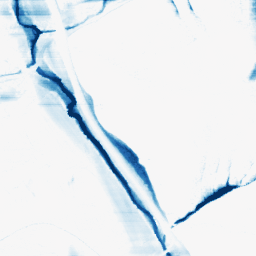
Category: morphological
Decomposition family: morphological_rect
Decomposition parameters: operation: closing
width: 50
height: 3
Upsampling method: bicubic_16x
Upsampling parameters: scale: 16
Upsampling scale: 16